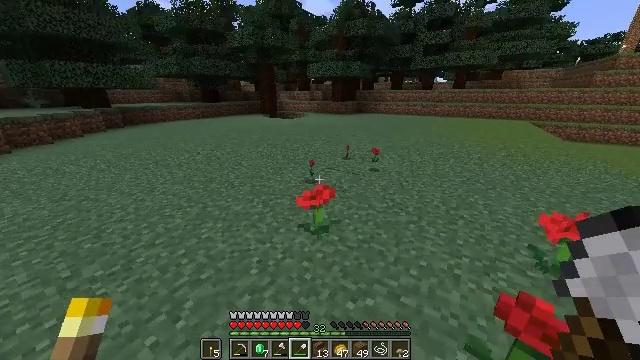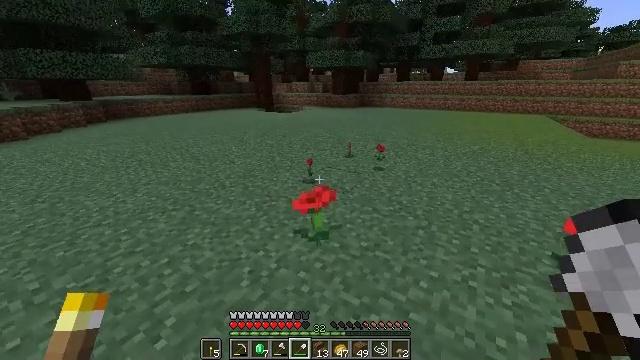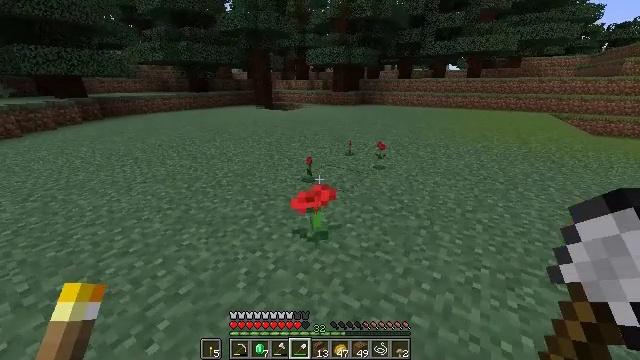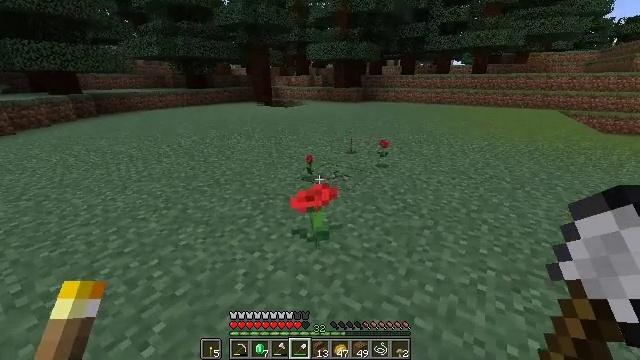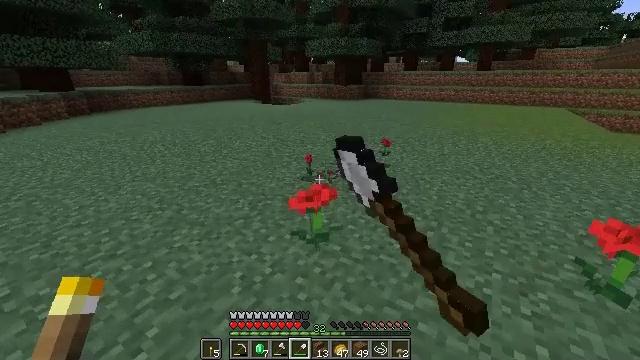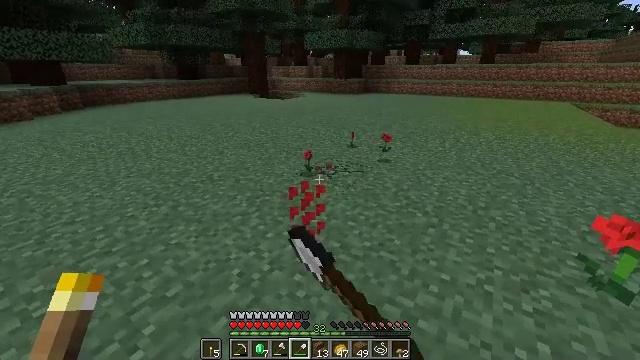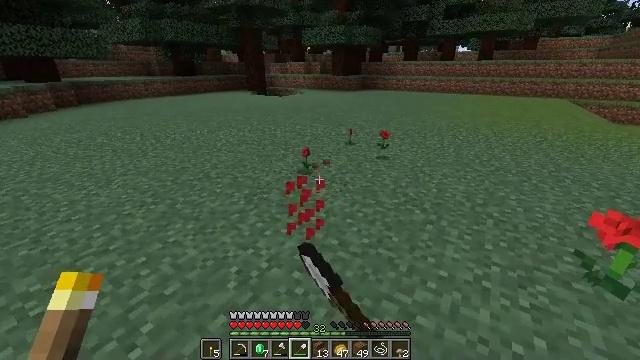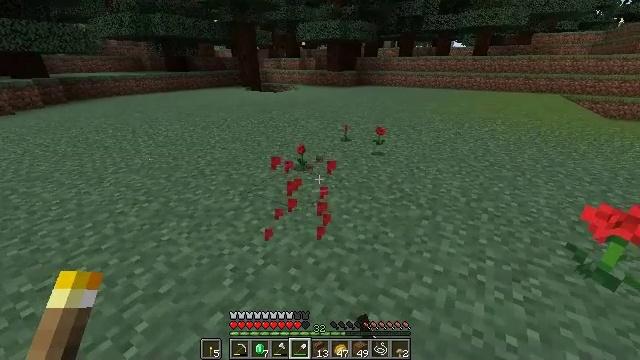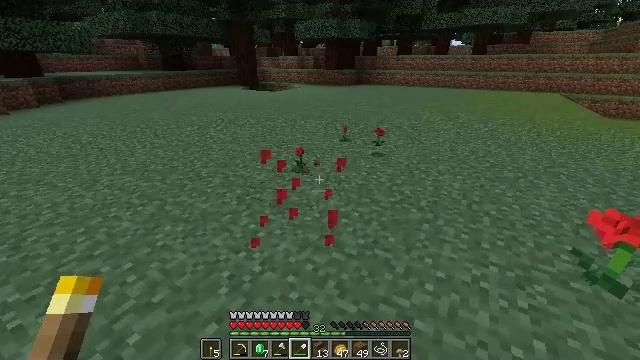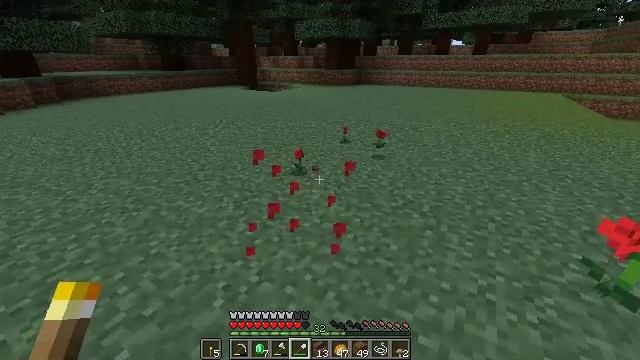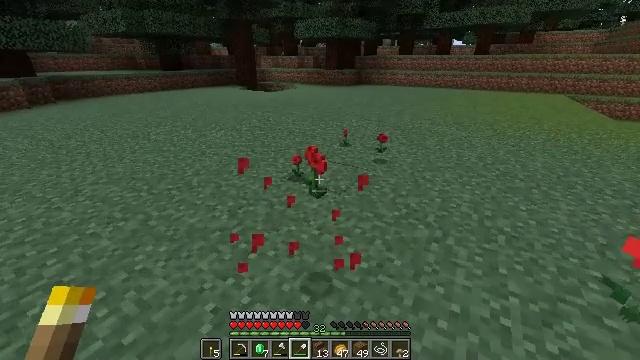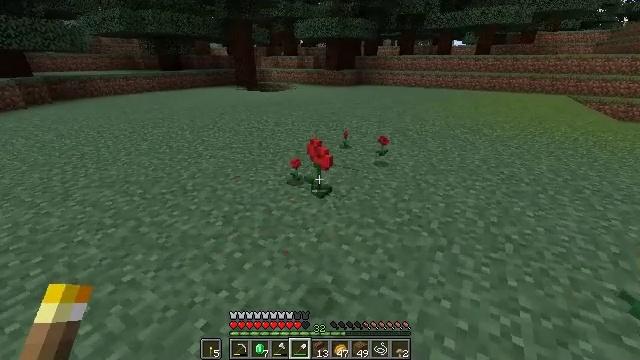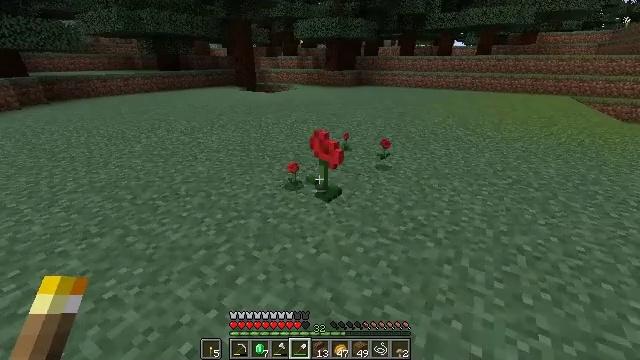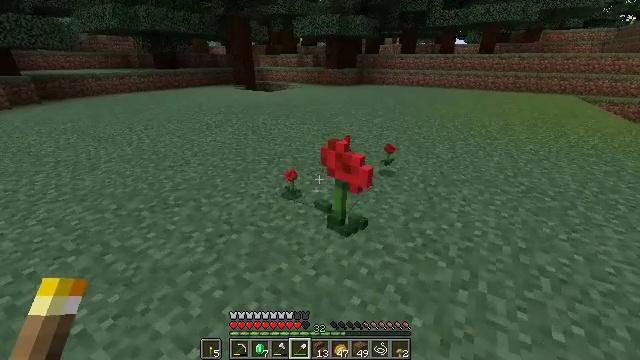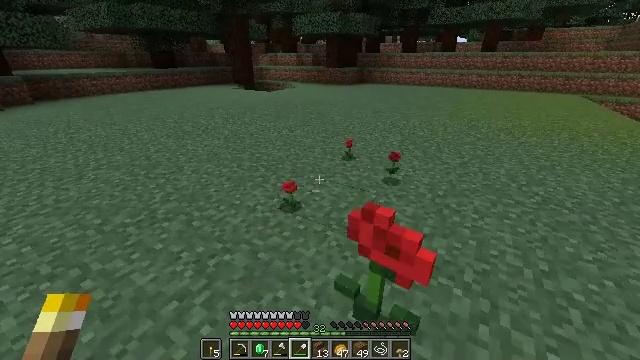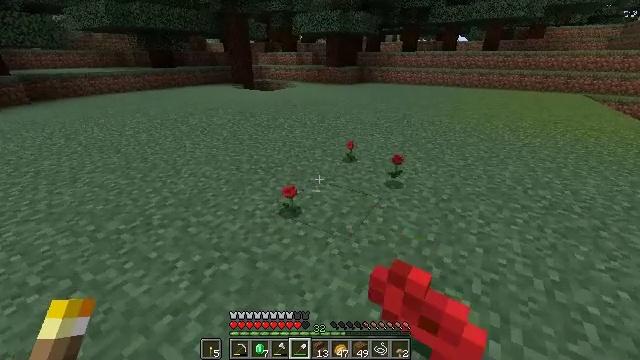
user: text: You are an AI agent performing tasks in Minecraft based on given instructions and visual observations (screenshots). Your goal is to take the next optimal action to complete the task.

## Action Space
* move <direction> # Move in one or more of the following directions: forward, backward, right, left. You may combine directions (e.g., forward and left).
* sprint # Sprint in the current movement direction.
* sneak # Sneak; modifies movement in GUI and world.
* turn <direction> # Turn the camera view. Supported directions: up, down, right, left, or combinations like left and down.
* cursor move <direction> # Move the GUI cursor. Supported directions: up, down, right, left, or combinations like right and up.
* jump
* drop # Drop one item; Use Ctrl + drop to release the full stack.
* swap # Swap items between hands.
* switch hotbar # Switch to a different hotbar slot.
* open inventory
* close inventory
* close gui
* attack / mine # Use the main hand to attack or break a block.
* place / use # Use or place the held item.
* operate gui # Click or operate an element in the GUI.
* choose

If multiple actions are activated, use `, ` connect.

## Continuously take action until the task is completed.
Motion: motion action
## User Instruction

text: Gather poppy from the ground.
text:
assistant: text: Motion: no_op
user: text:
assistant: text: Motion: no_op
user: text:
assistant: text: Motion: attack / mine
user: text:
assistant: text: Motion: attack / mine
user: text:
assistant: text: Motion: attack / mine
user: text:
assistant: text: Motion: no_op
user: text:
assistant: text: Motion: turn right
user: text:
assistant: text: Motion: move forward
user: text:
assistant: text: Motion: move forward
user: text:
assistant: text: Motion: move forward
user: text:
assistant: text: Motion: move forward
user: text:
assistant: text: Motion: move forward
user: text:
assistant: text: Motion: move forward
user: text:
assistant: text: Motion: move forward
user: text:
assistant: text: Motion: move forward, sprint
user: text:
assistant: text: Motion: move forward, sprint
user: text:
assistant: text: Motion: move forward, sprint
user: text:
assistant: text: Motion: move forward, sprint
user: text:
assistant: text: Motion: move forward, turn right
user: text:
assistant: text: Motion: move forward, turn right
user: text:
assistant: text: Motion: move forward, turn right
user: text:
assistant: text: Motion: move forward, sprint, turn right
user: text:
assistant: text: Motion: move forward, sprint, turn right
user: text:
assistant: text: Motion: move forward, sprint, turn right
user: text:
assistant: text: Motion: move forward, turn right
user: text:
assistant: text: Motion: move forward, turn right
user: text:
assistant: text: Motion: move forward, sprint, turn right
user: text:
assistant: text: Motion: move forward, sprint, turn right
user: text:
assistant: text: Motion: move forward, sprint, turn right
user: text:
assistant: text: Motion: move forward, sprint, turn right